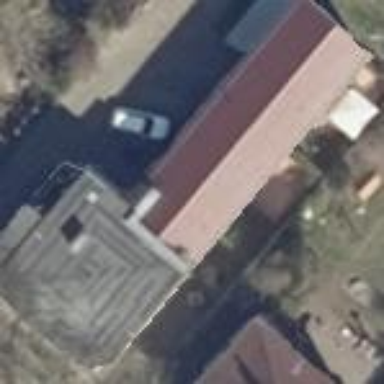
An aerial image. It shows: Detached building with gabled roof.